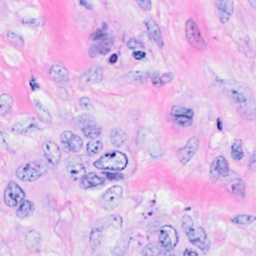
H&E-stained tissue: Breast